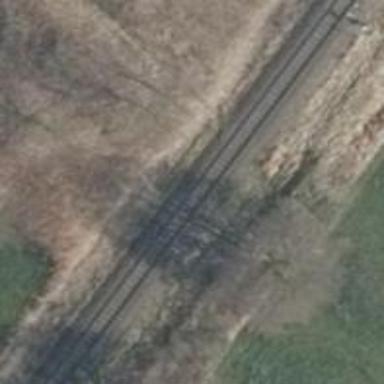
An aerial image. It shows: Railway level crossing.